Question: I would like to select queries a table with group by only 2 value in specific field. Like example bellow.
I have a table that normally having 2 value each minute. But some time having more than 2 value in each minute and I have selected by descending order.
Avoid that, I want to field of minute value '[TimeStamp]' can be group by 2 item based descending order and skip when have more than 2 value.
'''
SELECT TOP 10
dbo.ConRadVacuum.[TimeStamp],
dbo.ConRadVacuum.Tag,
dbo.ConRadVacuum.[Value]
FROM
ConRadVacuum
ORDER BY
[TimeStamp] DESC
'''
I want "selected row" (32 minute) can be selected only two like the other rows

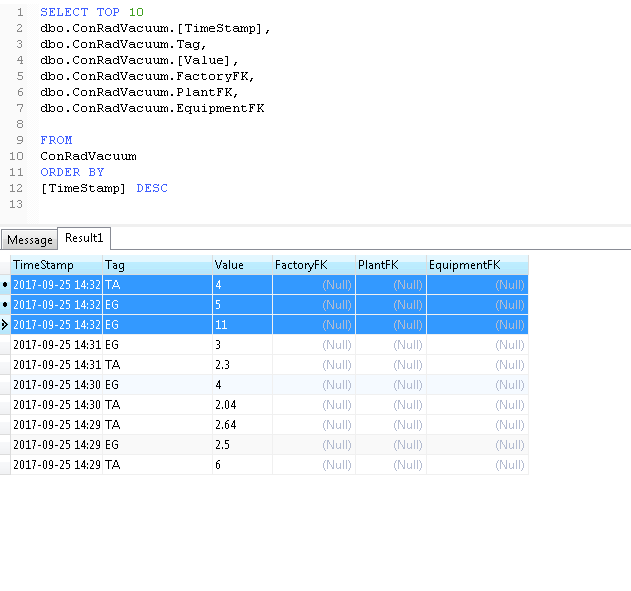
Answer: I think you can use 'row_number()' function by partitioning over minute part of your timestamp field, something like this:
'''
select *
from (
select *,
row_number() over (
partition by datepart(minute, cast([TimeStamp] as datetime))
--^^ I use 'datepart()' over cast of your timestamp field
--If your field is 'datetime' you don't need to 'cast'
order by [TimeStamp] desc) seq
from t) tt
where seq <= 2;
'''
<URL>